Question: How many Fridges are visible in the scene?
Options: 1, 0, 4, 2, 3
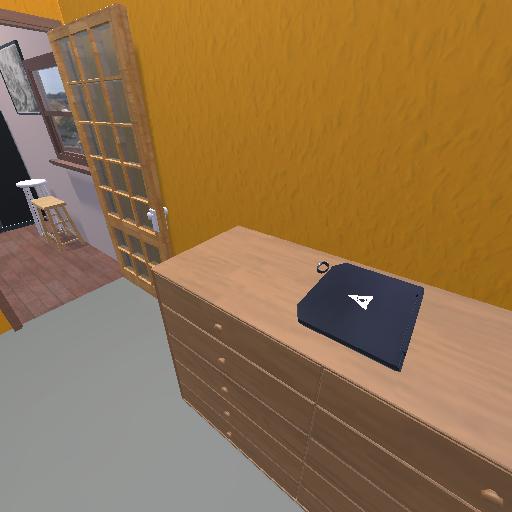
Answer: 1